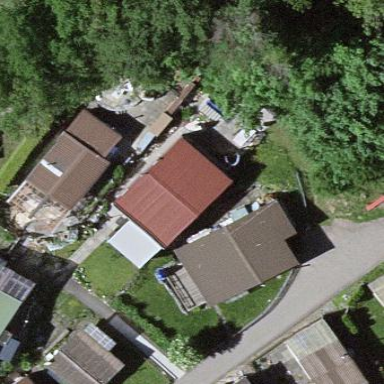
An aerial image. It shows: Static caravan building.